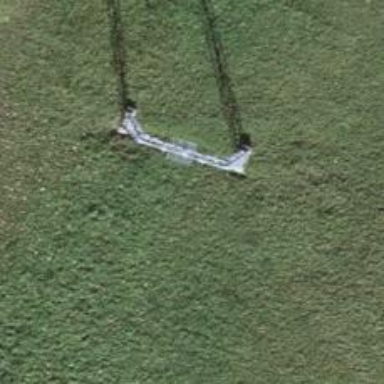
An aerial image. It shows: Pylon for aerialway.